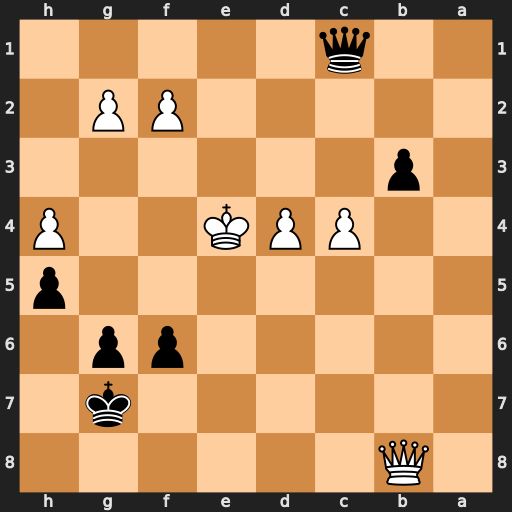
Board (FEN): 1Q6/6k1/5pp1/7p/2PPK2P/1p6/5PP1/2q5
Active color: b
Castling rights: -
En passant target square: -
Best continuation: b2 Qc7+ Kh6 Kd5 b1=Q